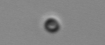
Label: nanoplankton_mix